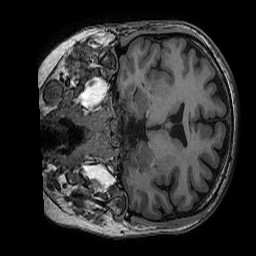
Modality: T1w
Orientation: coronal
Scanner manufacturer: ge
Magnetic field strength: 3 T
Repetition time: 0.008156 s
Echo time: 0.00318 s